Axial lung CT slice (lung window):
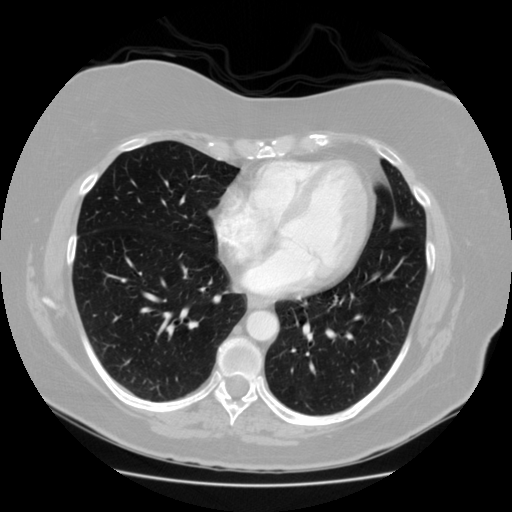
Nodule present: no